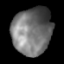
Tissue: lung
Cell type: Epithelial cells
Senescence score: 0.1902
Nuclear area (px): 1828
Mean DAPI intensity: 116.755